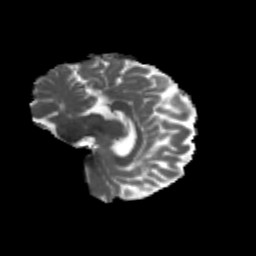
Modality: MD
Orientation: sagittal
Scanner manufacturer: siemens
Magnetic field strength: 3 T
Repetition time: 4.16 s
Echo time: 0.0806 s